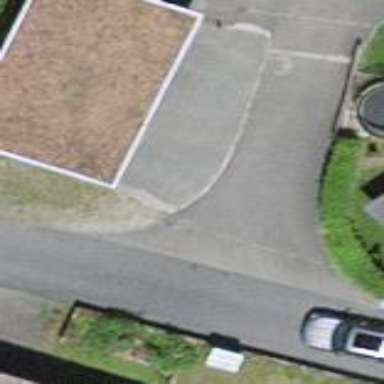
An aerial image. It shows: View of roof of building.